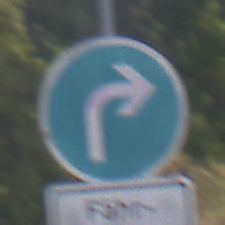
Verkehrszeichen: VorgeschriebeneFahrtrichtungRechts
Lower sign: SonstigeFahrzeugePersonengruppenFrei4
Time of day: MorningAfternoon
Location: Outdoor (Nature)
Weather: Clear
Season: NotSpecified
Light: Natural